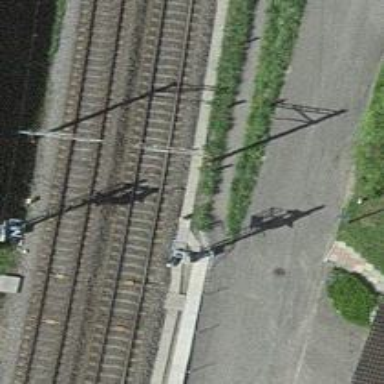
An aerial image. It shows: Railway signal.